Question: With XCode 5, one of the issues that I frequently encounter is that there are many warnings about misplaced views when using Storyboard. While I know how to resolve these warnings, as my UI is prone to changes, I typically leave them the way it is when I am building and testing the app in early stages. Because of these unresolved warnings, XCode will go to the Issue Navigators pane when I run an app to show these warnings, and this navigates away from the previous pane that I am in.
My question is, is there a way to disable the automatic navigation to the Issues Navigator when I run app?

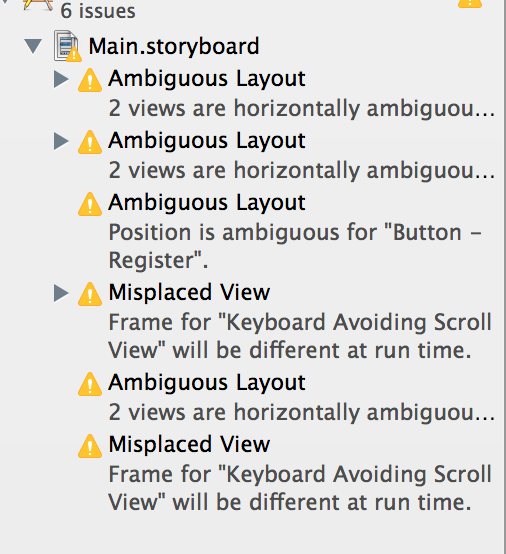
Answer: This can be controlled in Preferences Behaviors Running.